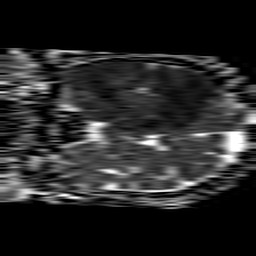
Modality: ADC
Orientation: coronal
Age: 46
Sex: male
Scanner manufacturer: philips
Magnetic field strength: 1.5 T
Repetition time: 4.6 s
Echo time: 0.08631 s